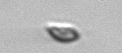
Label: Cryptophyta